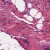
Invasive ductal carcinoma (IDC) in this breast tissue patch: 0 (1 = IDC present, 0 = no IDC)